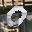
Label: 0